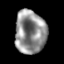
Tissue: skin
Cell type: Epithelial cells
Senescence score: 0.2795
Nuclear area (px): 1308
Mean DAPI intensity: 143.797